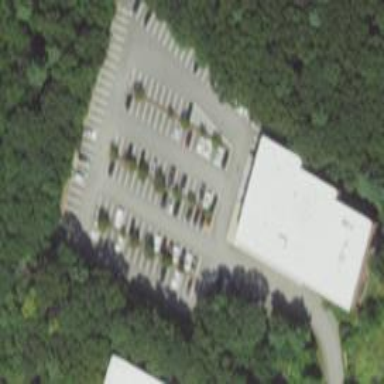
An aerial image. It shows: Parking space.